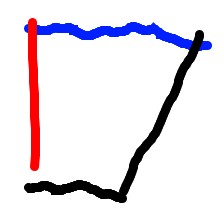
Shape: trapezoid